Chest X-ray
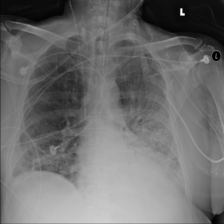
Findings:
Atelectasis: negative
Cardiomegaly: negative
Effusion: negative
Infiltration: positive
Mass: negative
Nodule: negative
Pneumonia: negative
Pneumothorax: negative
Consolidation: negative
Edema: negative
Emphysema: negative
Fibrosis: positive
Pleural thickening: negative
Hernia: negative